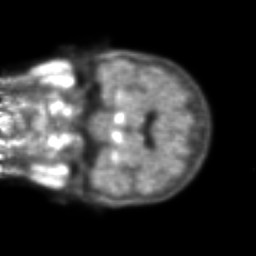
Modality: PET
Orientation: coronal
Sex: female
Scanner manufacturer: ge